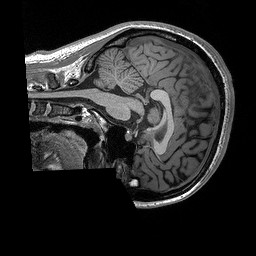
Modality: T1w
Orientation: sagittal
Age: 19
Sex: female
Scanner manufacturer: siemens
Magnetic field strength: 3 T
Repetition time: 2.3 s
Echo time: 0.00298 s